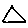
Label: triangle